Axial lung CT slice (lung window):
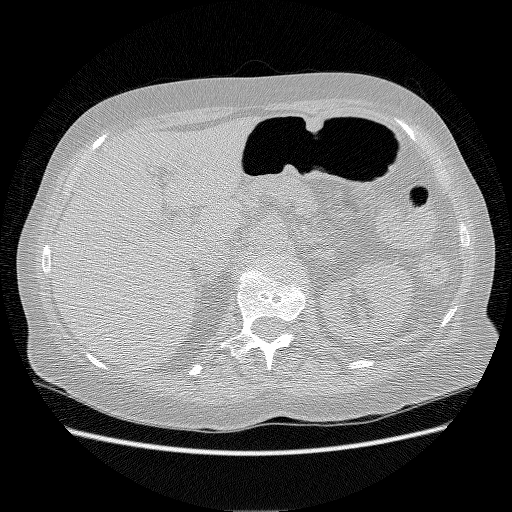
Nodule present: no